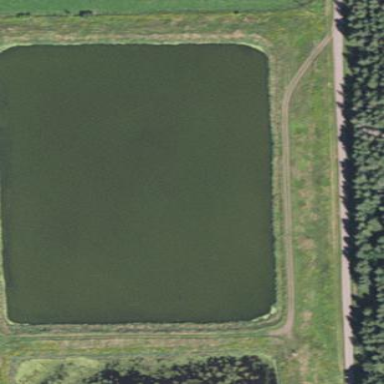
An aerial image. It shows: Reservoir used for water treatment.